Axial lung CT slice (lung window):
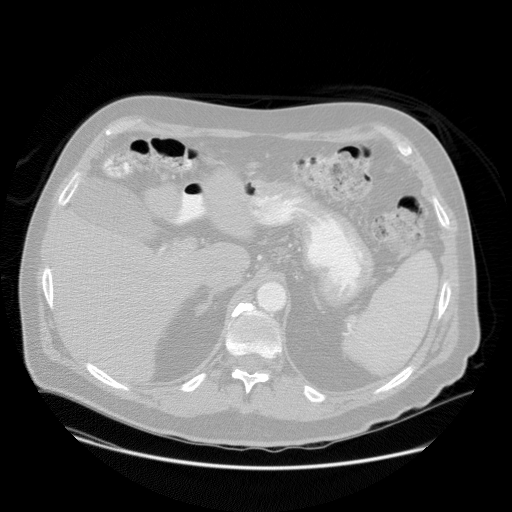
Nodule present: no